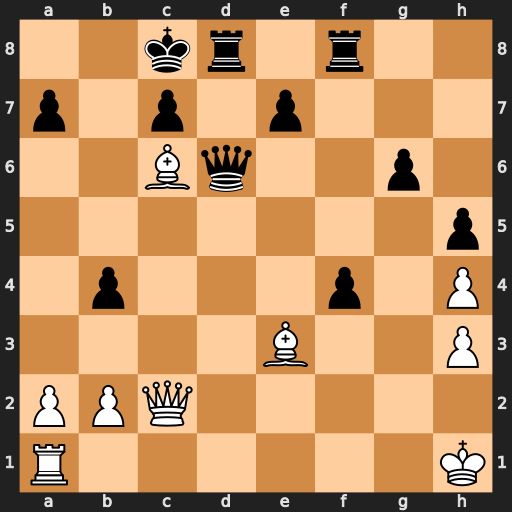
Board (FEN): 2kr1r2/p1p1p3/2Bq2p1/7p/1p3p1P/4B2P/PPQ5/R6K
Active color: w
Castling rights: -
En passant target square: -
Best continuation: Qa4 a5 Qb5 Qxc6+ Qxc6